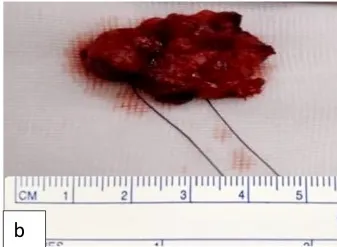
(b) Post excisional macroscopic appearance of intramuscular mass measured 2.5 x 2 x 1.5 cm.
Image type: medical_photograph (other_medical_photograph)